Chest X-ray:
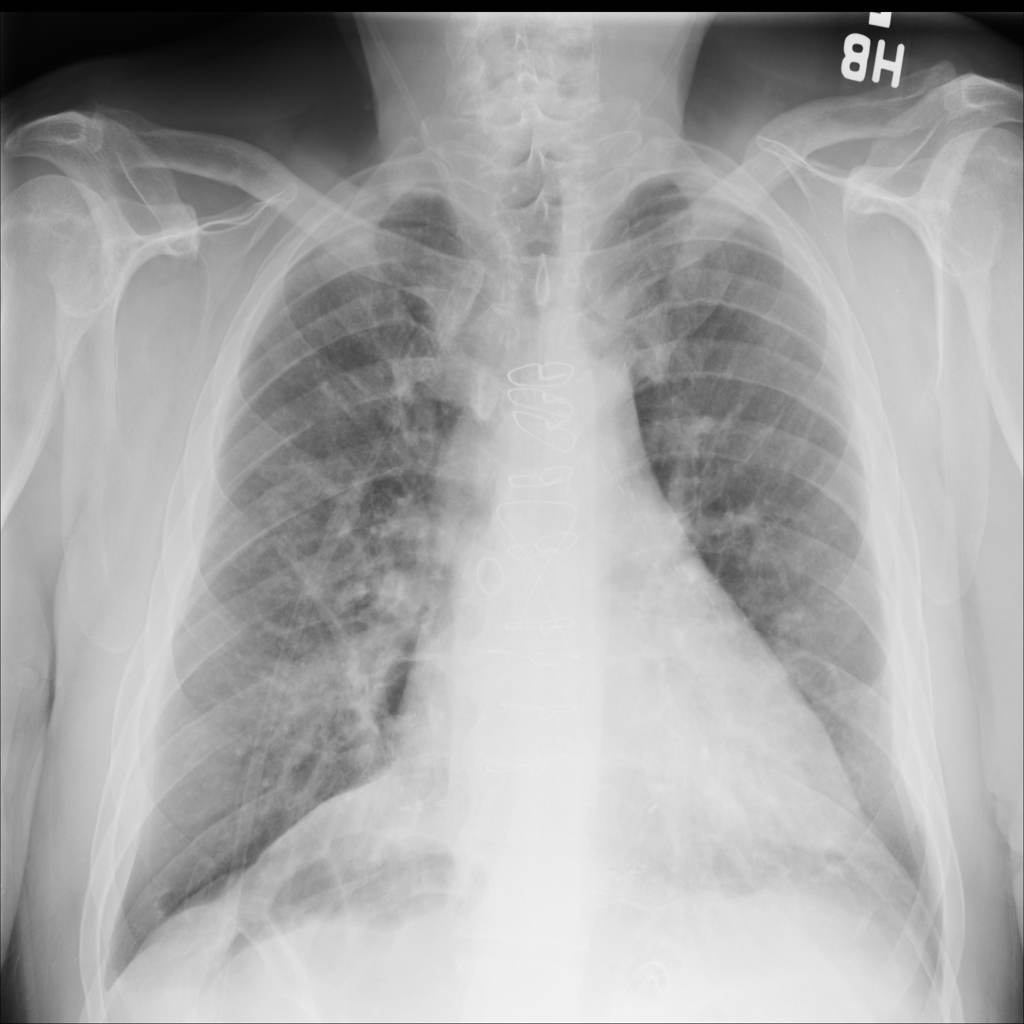
Findings: Pleural Thickening
No abnormal finding: no